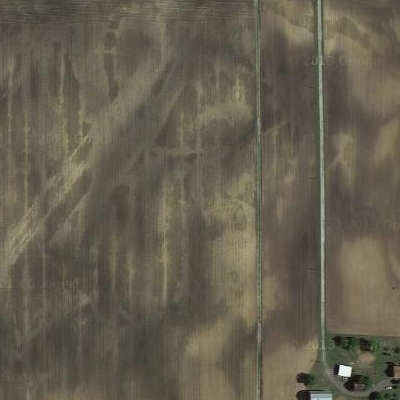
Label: Field